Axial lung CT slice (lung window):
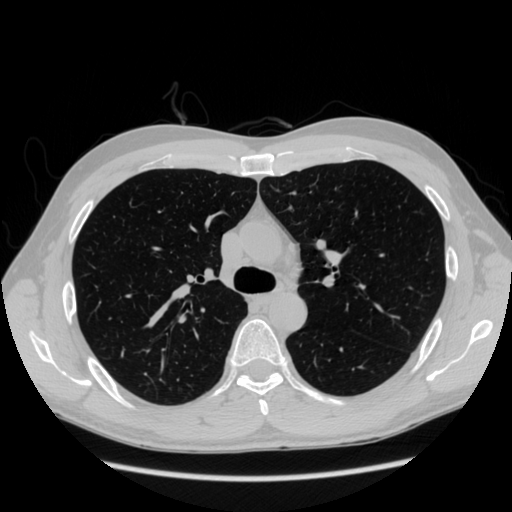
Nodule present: no